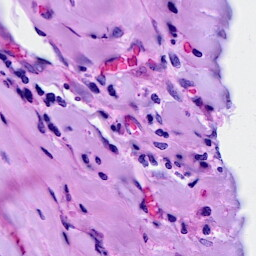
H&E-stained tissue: Breast